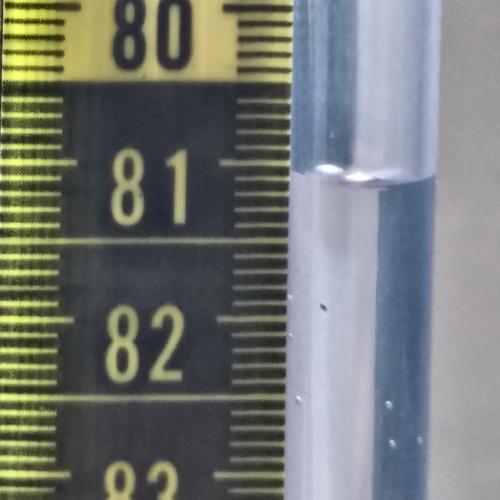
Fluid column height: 81.1 cm